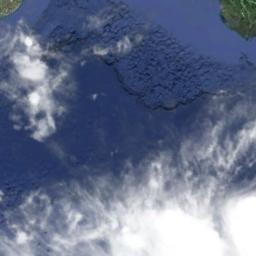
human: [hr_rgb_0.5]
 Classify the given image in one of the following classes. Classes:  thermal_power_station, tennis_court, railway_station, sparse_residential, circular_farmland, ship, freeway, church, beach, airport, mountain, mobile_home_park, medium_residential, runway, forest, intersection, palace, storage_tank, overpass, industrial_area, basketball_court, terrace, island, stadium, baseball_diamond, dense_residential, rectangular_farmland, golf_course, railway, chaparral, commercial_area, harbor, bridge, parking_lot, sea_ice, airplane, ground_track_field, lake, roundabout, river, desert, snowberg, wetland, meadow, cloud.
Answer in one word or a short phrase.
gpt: cloud